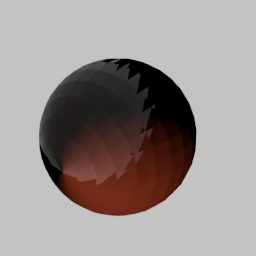
Label: tools